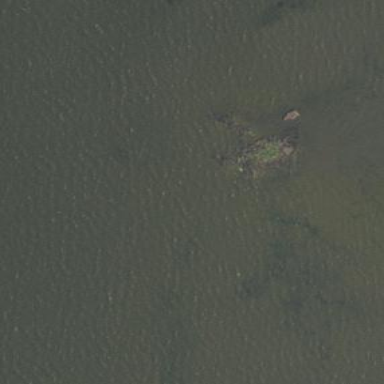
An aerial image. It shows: Islet within natural wetland.